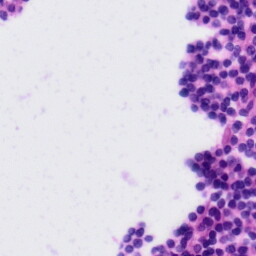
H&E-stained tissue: Tonsil